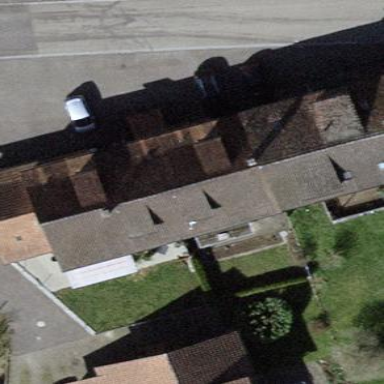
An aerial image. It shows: Terrace building.